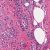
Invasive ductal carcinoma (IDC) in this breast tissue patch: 0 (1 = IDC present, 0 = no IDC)